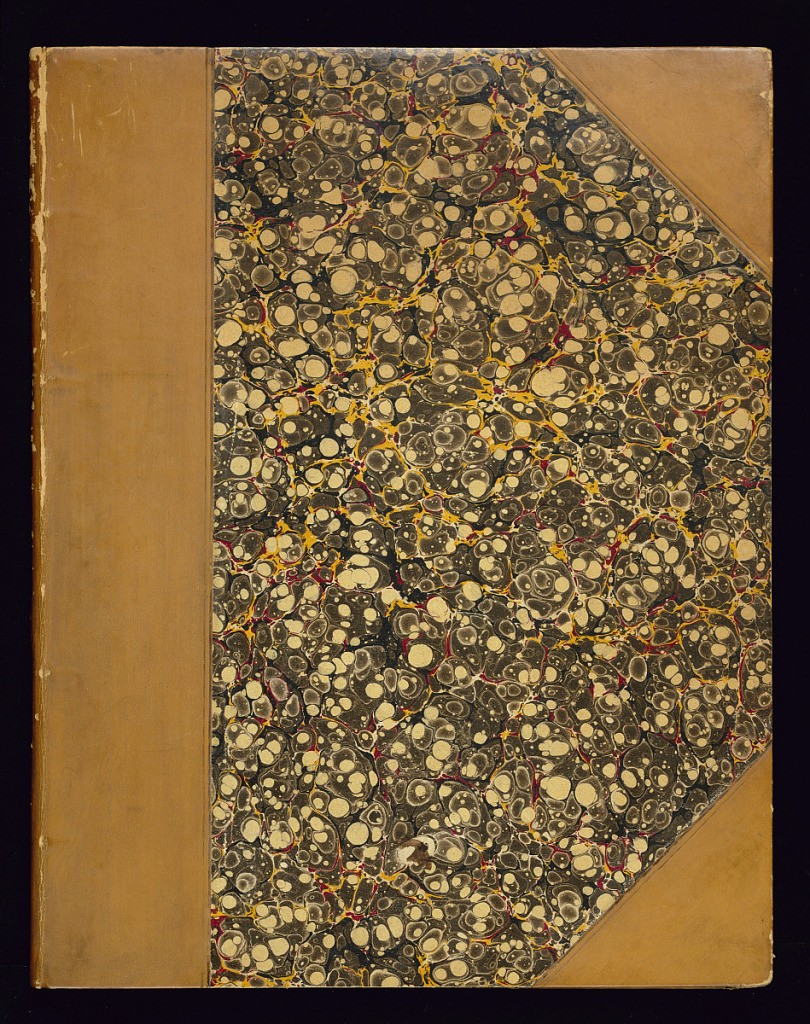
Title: Album of Prints: Livre d'Ornemens by Pierre Germain
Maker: Pierre Germain, French, 1703 - 1783
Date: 1751
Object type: Album
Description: Album of prints containing nine prints of the Livre d'Ornemens by Pierre Germain. The album is missing plate V.